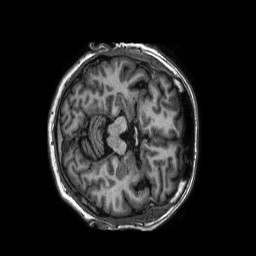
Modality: T1w
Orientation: axial
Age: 66
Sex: male
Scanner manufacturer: philips
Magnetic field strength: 1.5 T
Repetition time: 0.007958 s
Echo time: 0.003637 s